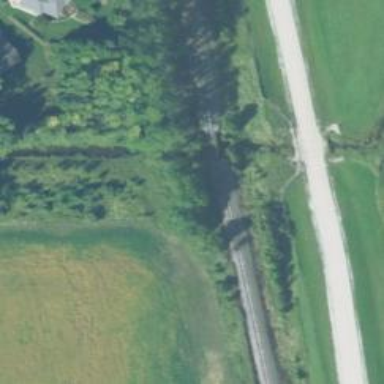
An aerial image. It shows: Railway bridge.